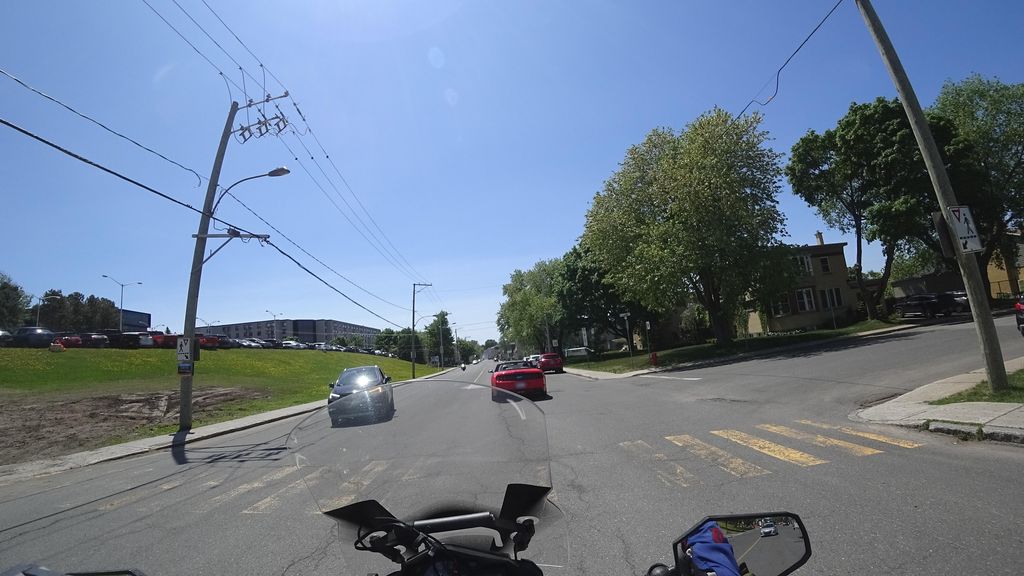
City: quebec_city